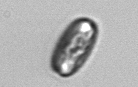
Label: Thalassiosira